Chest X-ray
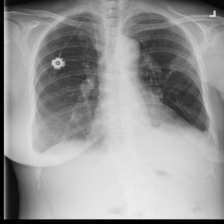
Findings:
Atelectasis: positive
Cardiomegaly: negative
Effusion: positive
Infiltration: positive
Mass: positive
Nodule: negative
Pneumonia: negative
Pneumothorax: negative
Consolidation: negative
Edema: negative
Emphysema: negative
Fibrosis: negative
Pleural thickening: positive
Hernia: negative